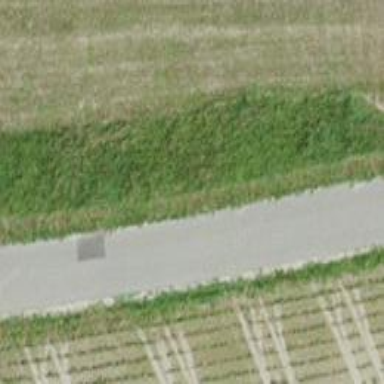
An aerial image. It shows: Paved track road with grade1 track type.